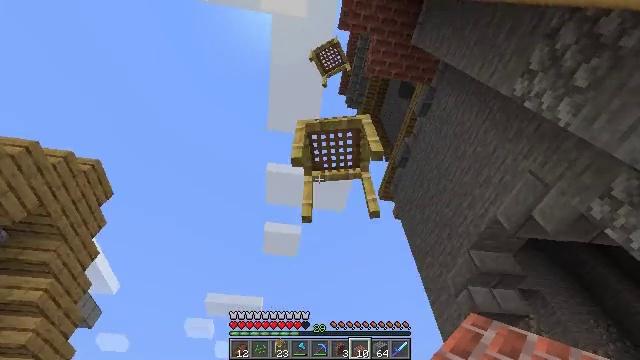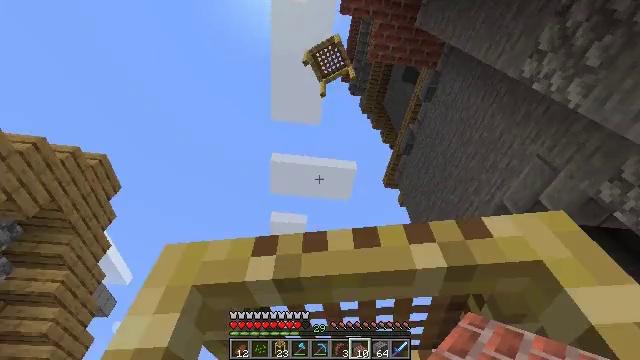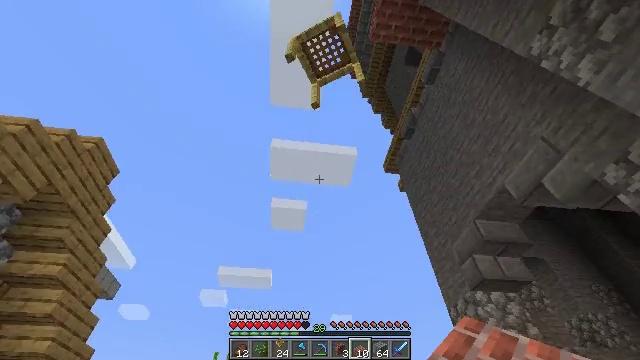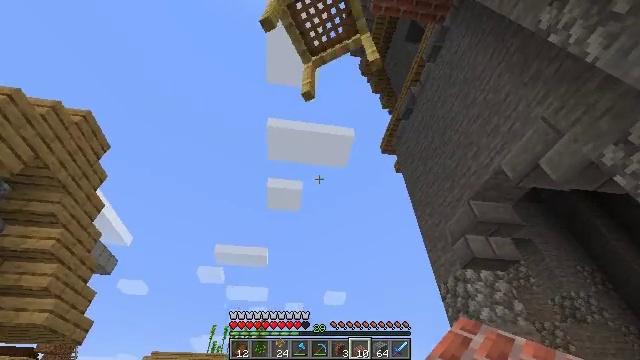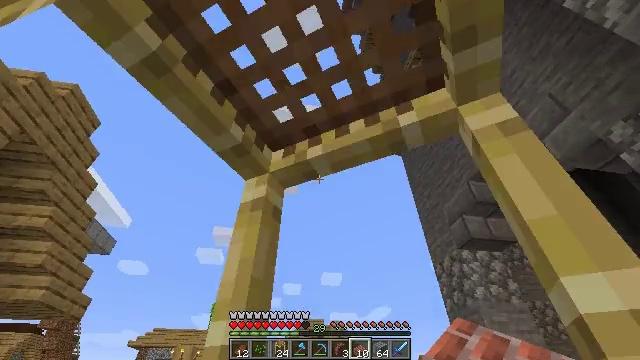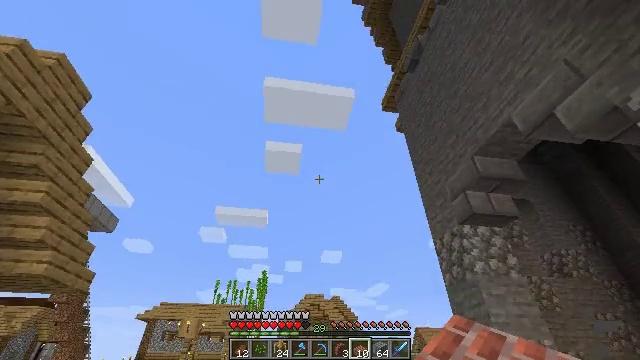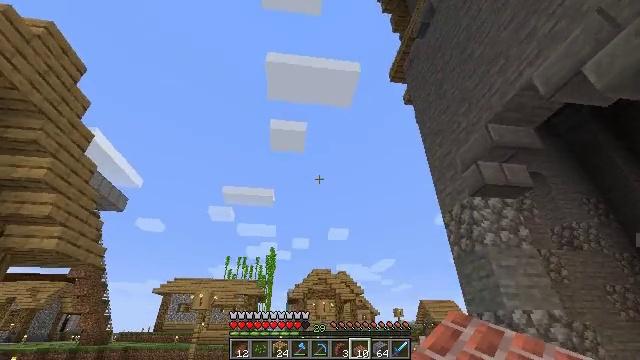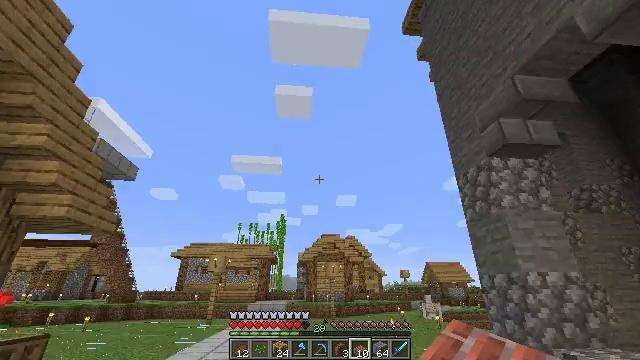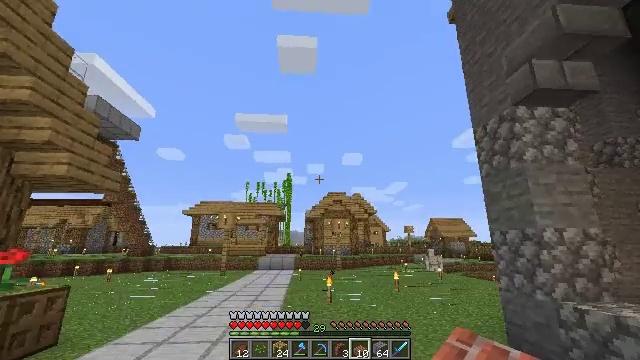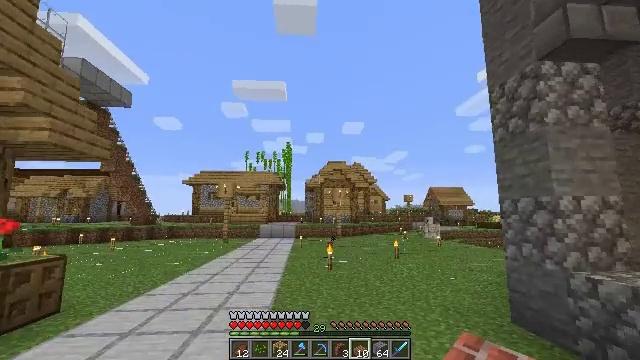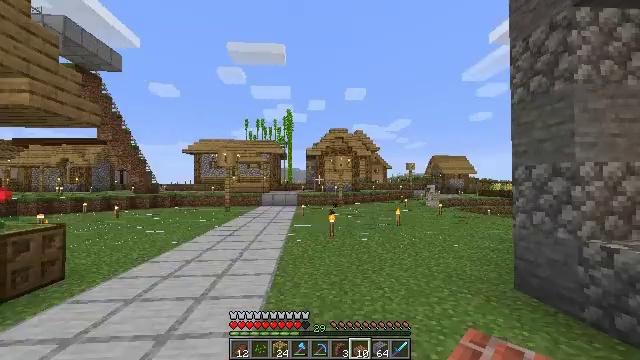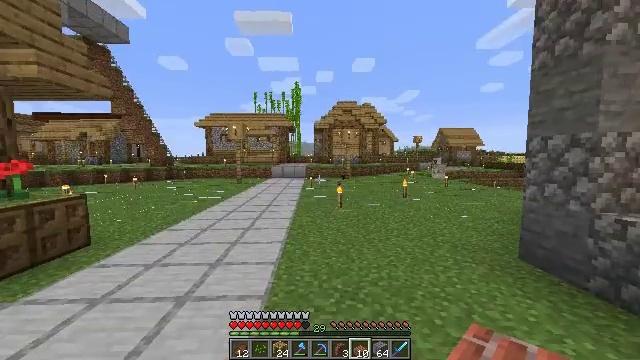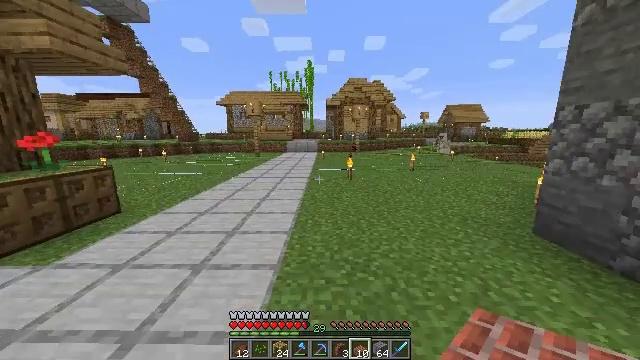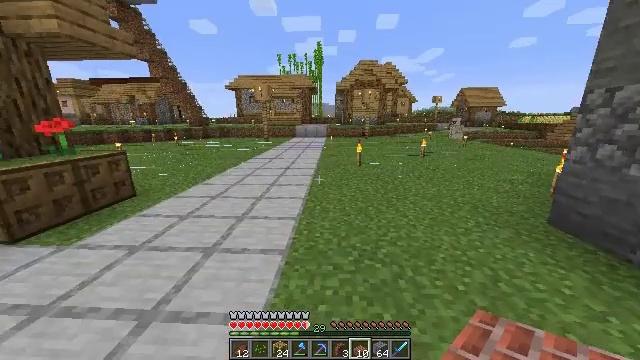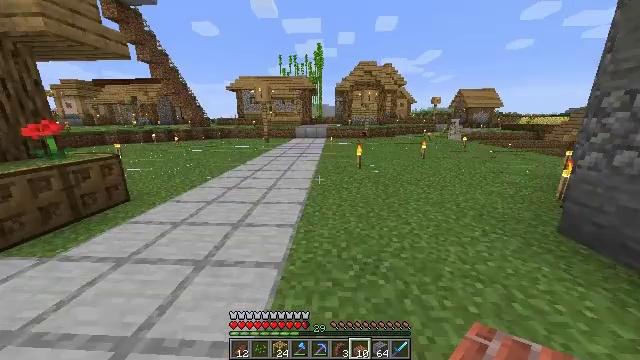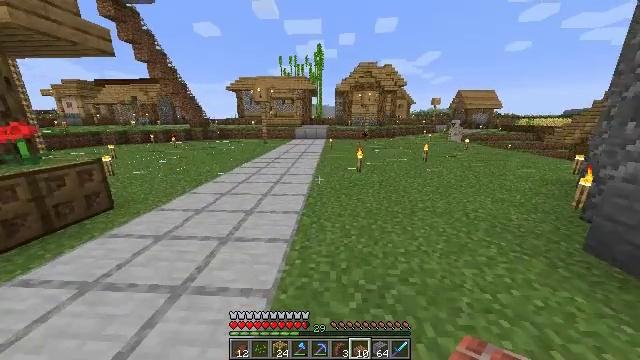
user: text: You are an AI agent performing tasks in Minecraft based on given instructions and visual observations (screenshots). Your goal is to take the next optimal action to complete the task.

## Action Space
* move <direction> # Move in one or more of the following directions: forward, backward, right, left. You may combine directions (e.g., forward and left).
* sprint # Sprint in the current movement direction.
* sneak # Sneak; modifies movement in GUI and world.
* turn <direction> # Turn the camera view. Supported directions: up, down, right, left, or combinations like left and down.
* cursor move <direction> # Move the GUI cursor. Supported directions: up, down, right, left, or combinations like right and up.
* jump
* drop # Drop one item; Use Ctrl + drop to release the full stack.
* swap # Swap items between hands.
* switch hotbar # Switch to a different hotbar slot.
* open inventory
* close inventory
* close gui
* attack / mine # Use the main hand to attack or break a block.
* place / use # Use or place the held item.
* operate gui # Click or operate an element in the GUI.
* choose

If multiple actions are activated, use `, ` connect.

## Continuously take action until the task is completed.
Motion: motion action
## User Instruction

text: Interact with the furnace to craft a brick.
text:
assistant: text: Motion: turn left and down
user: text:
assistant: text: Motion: move forward, turn down
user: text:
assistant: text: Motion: move forward, turn right and down
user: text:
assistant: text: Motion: move forward, turn down
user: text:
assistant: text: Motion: move forward, turn down
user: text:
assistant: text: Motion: move forward, turn left and down
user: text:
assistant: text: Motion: move forward, turn left and down
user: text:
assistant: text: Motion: move forward, turn left and down
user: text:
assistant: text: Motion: move forward, turn down
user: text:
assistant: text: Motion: move forward, sprint, turn down
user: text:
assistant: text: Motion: move forward, sprint, turn left and down
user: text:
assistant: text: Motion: move forward, sprint, turn left and down
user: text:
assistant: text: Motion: move forward, sprint, turn left and down
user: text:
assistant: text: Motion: move forward
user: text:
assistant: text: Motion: move forward
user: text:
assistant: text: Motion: move forward, sprint
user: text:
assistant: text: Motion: move forward, sprint, turn left
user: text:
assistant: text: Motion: move forward, sprint, turn right
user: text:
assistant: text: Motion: move forward
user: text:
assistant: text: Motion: move forward
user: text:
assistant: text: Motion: move forward, jump
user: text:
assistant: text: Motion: move forward, jump
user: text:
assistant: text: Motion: move forward, jump
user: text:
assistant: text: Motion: move forward, jump
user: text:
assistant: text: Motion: move forward, jump
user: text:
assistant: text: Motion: move forward, jump
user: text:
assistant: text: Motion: move forward, jump
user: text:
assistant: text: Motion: move forward, turn up, jump
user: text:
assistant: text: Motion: move forward, turn up, jump
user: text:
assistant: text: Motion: move forward, jump